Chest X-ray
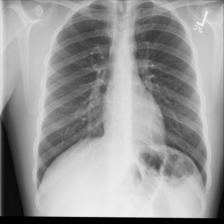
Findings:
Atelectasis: negative
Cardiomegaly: negative
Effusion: negative
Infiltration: negative
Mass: negative
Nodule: negative
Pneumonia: negative
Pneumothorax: negative
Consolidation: negative
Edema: negative
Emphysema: negative
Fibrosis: negative
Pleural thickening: negative
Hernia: negative